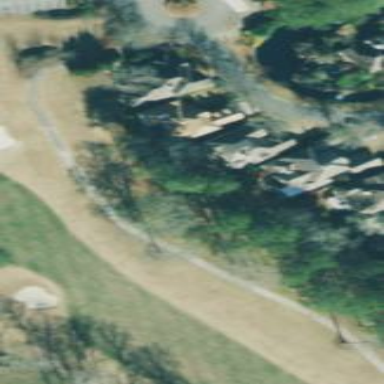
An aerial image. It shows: Grassy area designated as golf fairway.